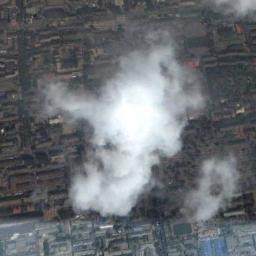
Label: cloud